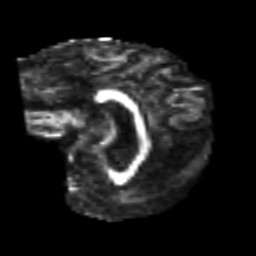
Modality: FA
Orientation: sagittal
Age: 60
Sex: female
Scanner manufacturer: siemens
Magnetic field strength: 3 T
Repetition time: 4.999 s
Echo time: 0.07946 s